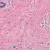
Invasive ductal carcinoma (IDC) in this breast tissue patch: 0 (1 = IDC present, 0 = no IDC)